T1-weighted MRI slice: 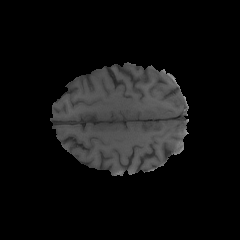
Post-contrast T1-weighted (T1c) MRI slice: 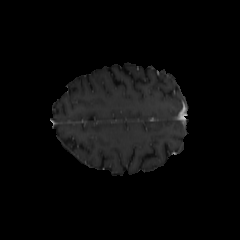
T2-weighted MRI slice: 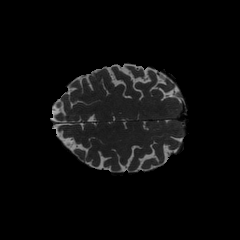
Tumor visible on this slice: no